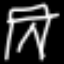
Label: pants